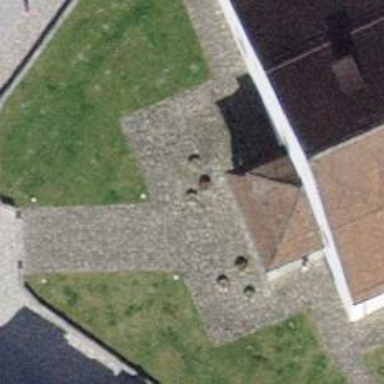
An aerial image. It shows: Footway made of unhewn cobblestones.